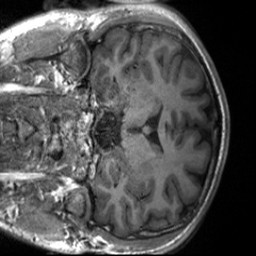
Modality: T1w
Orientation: coronal
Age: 22
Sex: male
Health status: healthy
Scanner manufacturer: siemens
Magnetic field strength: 3 T
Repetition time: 2 s
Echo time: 0.00232 s